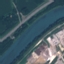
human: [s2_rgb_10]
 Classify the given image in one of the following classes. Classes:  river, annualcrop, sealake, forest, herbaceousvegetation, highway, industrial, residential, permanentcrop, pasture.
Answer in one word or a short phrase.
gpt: River